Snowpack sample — Rabbit Ears Pass, Jackson County, Colorado, USA (12/17/25, 1:08 PM MST)
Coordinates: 40.387, -106.625
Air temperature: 34 °F
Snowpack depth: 46 cm
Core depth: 20 cm
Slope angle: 6°, slope face: 165°
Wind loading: medium
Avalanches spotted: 0
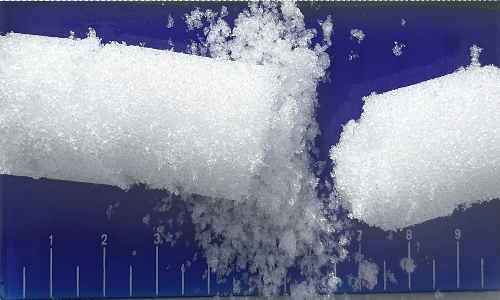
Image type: core
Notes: No avalanches spotted nearby, although collected in a meadowy area with minimal risk on this face of the pass.